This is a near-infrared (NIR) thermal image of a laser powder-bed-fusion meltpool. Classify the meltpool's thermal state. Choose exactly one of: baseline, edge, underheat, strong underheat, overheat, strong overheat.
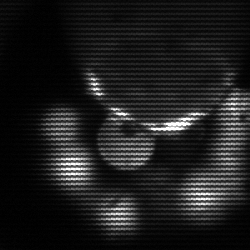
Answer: edge